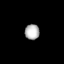
Tissue: lung
Cell type: Epithelial cells
Senescence score: 0.2319
Nuclear area (px): 222
Mean DAPI intensity: 177.027